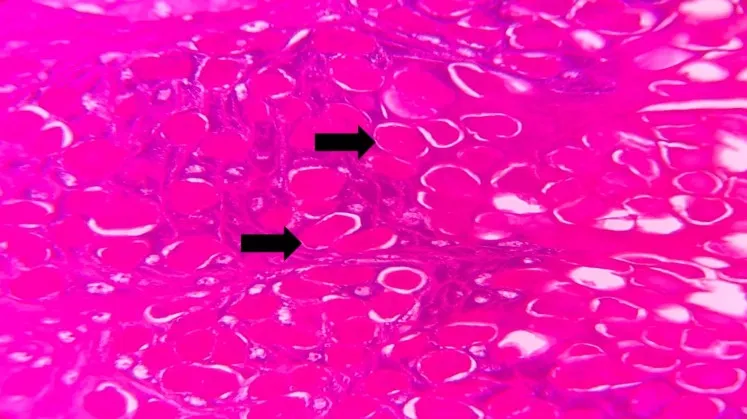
Photomicrograph showing eosinophilic inclusion bodies within the epithelial cells representative of Henderson-Patterson bodies (black arrow) (hematoxylin and eosin (H&E, 40x).
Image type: pathology (h&e)